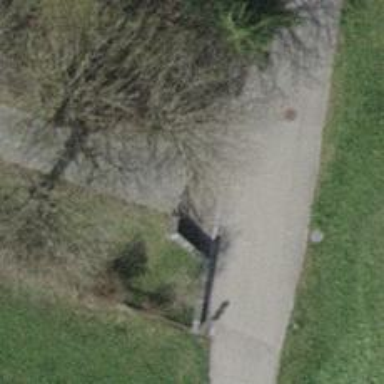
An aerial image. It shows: Gate.